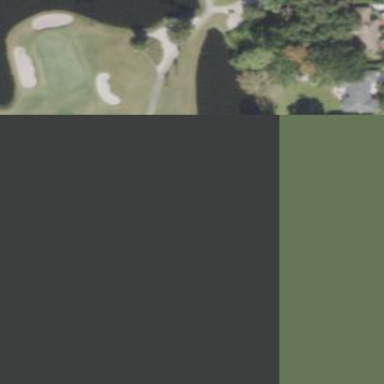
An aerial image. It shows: Grassy area designated as golf fairway.